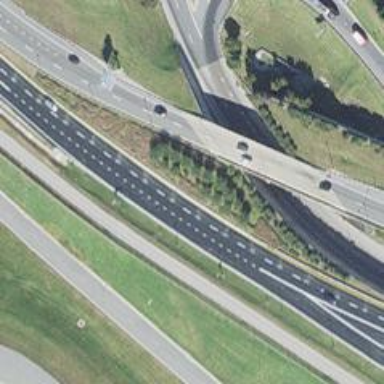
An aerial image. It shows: View of motorway.